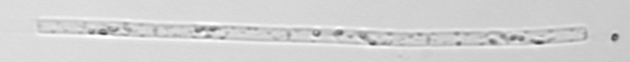
Label: Leptocylindrus